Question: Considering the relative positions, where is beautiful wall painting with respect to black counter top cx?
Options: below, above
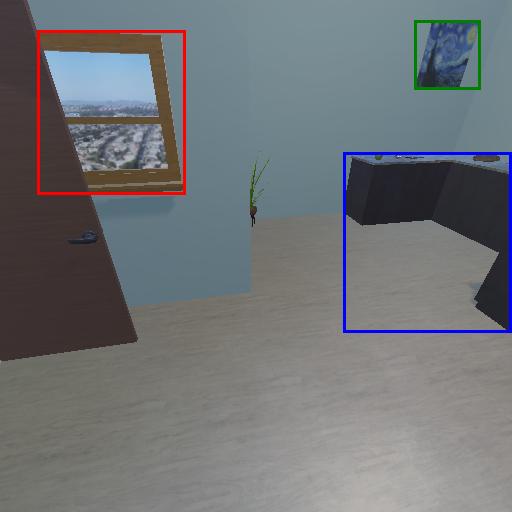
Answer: below